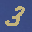
Label: 3